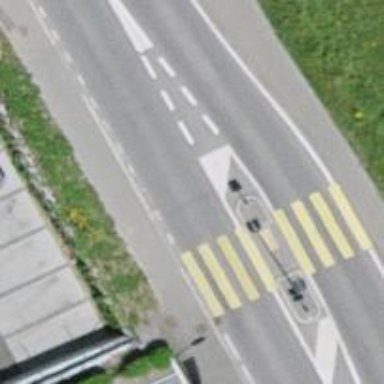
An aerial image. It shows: Zebra crossing on the road.